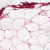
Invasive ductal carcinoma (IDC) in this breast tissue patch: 0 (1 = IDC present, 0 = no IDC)